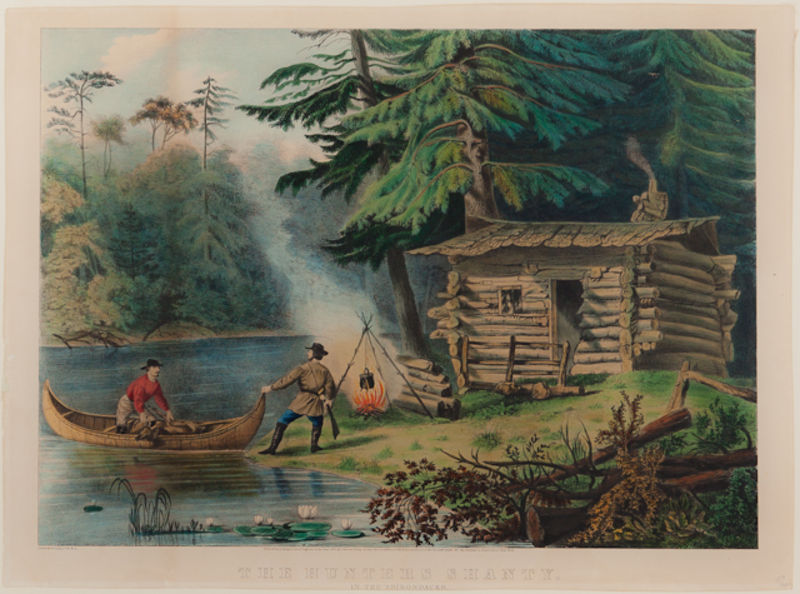
Titel: The Hunters Shanty
Künstler: Nathaniel Currier
Standort: Amherst (Massachusetts, USA)
Institution: Mead Art Museum, Amherst College
Schlagwörter: feuer, wasser, bäume, grün, menschen, holz, natur, hütte, rauch, wald, boot, blue, men, people, green, painting, pot, kanu, wood, smoke, sky, tree, boat, hill, lake, nature, trees, seerosen, america, forest, pine, river, rural, baum, mann, watercolour, fluss, hut, deer, cabin, canoe, shack, timber, fire, branches, fishing, pine trees, pines, firewood, hunter, logs, two men, hunting, lagerfeuer, nadelbaum, teich, camping, evergreen, kiefer, pioneer, ilustration, holzhaus, lillies, cooking, campfire, settlers, lily pads, log cabin, amerika, waterflowers, wildnis, blockhaus, siedler, totholz, louis and clark, lewis and clark